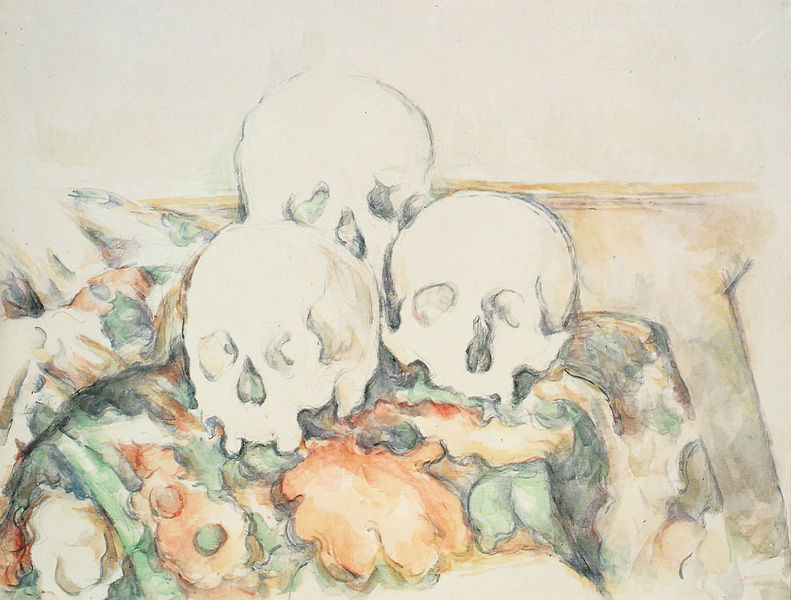
Titel: Die drei Totenschädel
Künstler: Paul Cézanne
Institution: Chicago, The Art Institute, Mr. & Mrs. Lewis Larned Coburn Memorial Collection
Schlagwörter: kopf, schatten, weiß, aquarell, grün, blumen, braun, grau, kleid, nase, orange, schwarz, tisch, zeichnung, rot, tuch, augen, schädel, tot, tischdecke, decke, drei, traurig, stillleben, farbig, papier, bett, unscharf, gemustert, knochen, vanitas, schemenhaft, skelett, totenkopf, totenschädel, schwach, totenköpfe